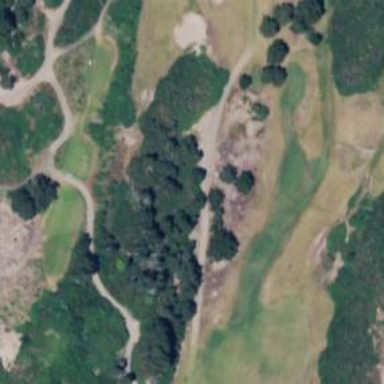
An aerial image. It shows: Path for golf carts.